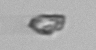
Label: detritus_transparent